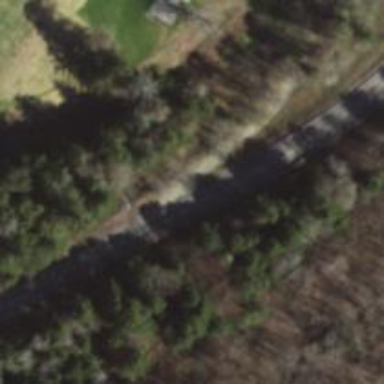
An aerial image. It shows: Abandoned railway.